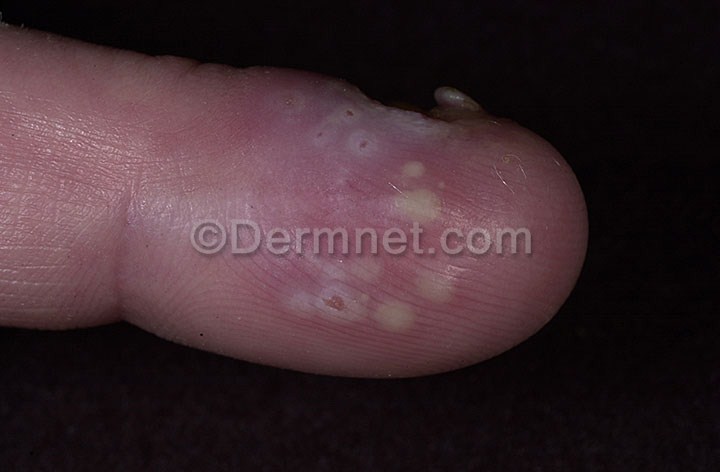
Disease: Warts Molluscum and other Viral Infections